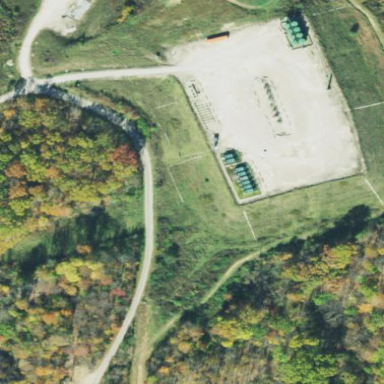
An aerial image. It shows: Industrial area designated for fracking activities.